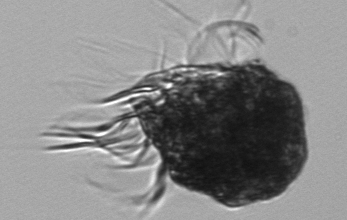
Label: Pelagostrobilidium